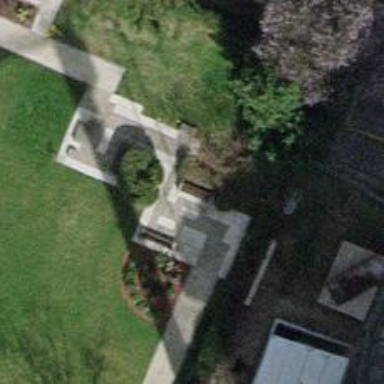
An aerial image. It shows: Bench for seating.